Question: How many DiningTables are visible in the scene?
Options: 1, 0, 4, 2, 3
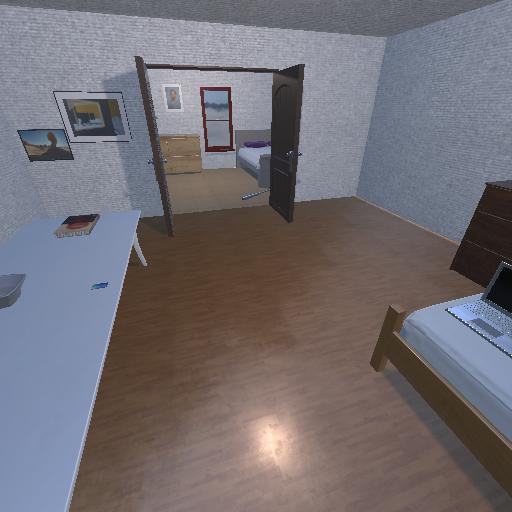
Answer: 1